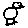
Label: bird